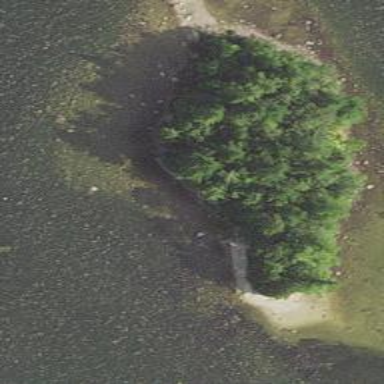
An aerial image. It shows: Islet.